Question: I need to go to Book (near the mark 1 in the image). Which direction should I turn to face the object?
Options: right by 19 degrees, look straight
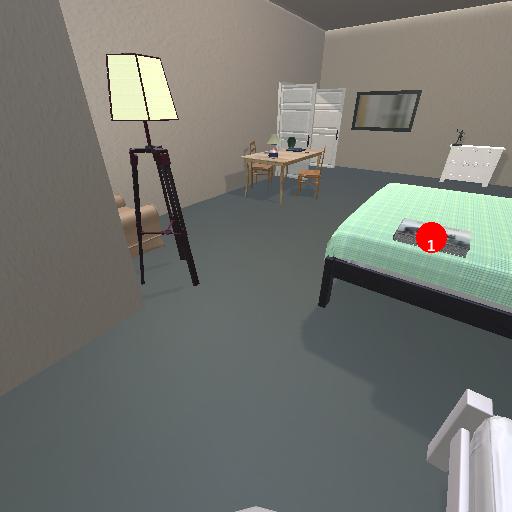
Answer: right by 19 degrees